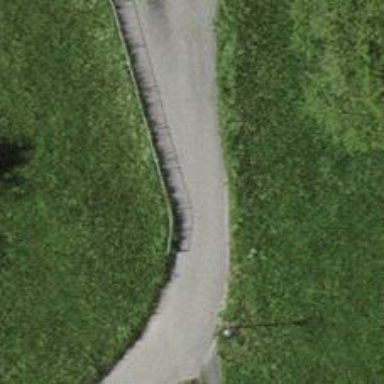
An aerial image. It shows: Paved service alley with high-quality track grade.